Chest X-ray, AP view. Patient: 58 years old, sex F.
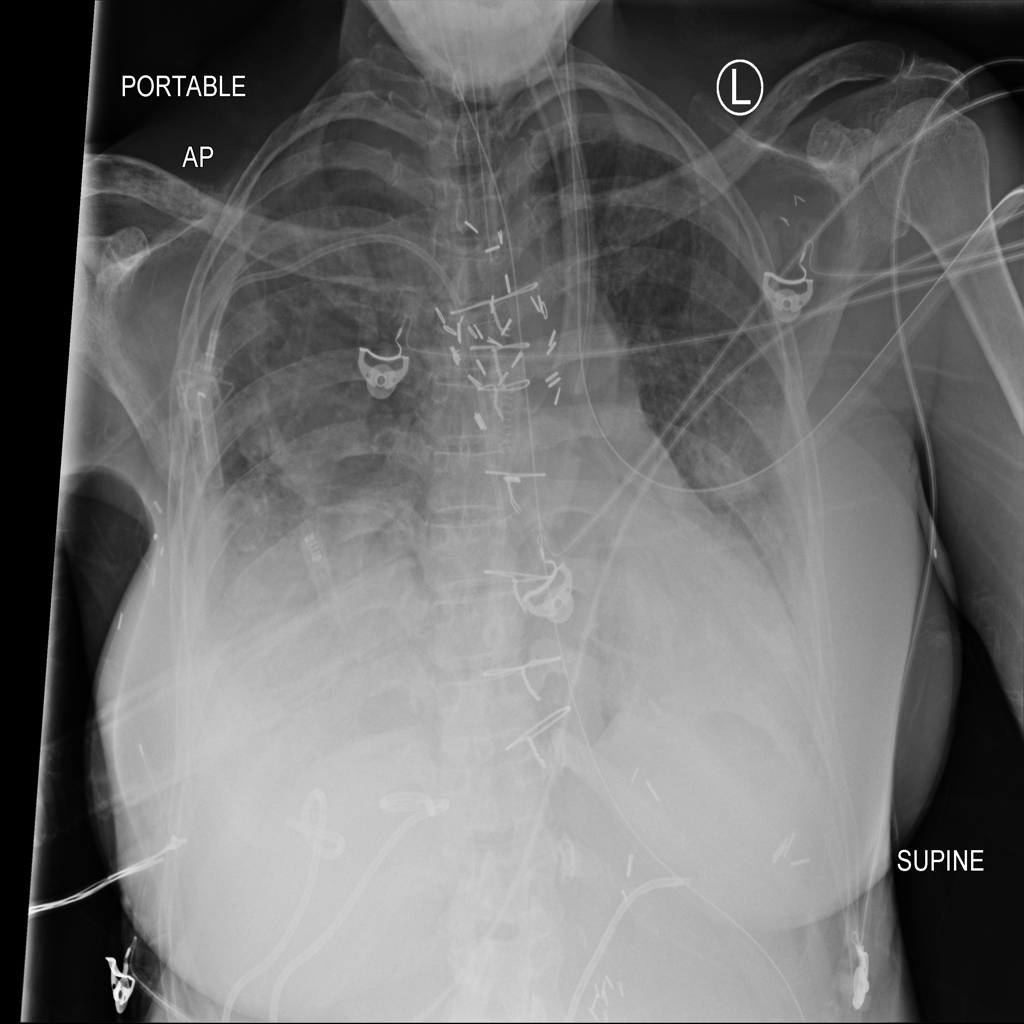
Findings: Effusion, Infiltration